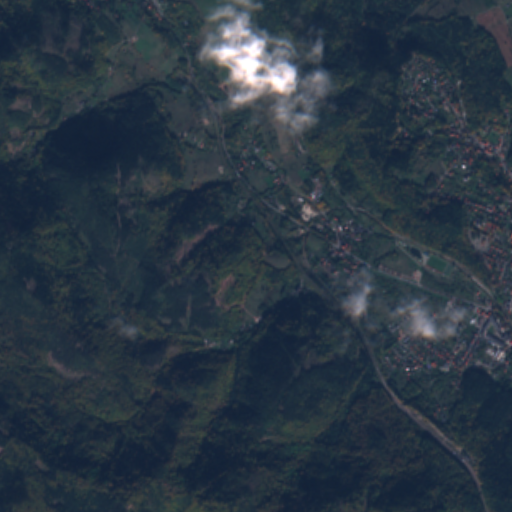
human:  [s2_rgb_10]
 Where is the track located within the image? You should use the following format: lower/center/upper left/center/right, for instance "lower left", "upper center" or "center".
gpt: The track is located in the center right of the image.
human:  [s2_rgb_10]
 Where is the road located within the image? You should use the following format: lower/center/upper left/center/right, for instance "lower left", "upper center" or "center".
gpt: There is no road in the image.